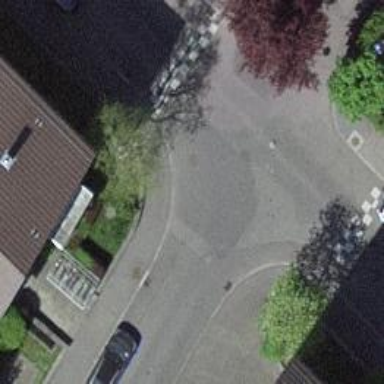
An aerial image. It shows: Kerb barrier.